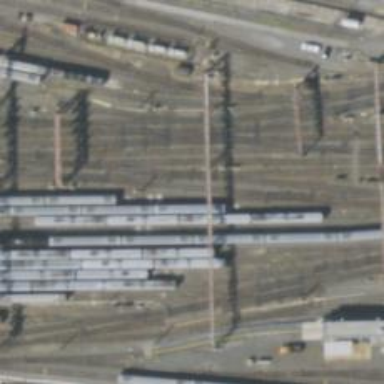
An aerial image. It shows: Railway crossing.